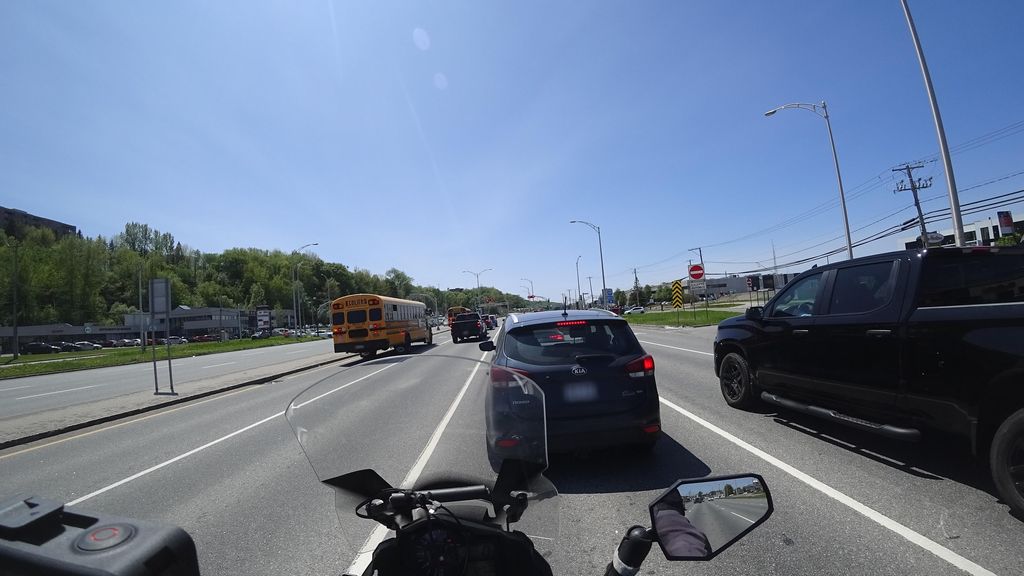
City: quebec_city